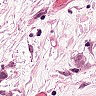
Metastatic tissue present: yes